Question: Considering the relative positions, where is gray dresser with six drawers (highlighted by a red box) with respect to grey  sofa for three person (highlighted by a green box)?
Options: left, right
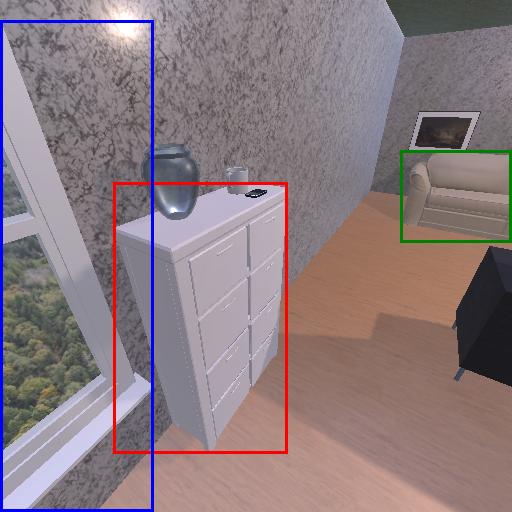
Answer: left